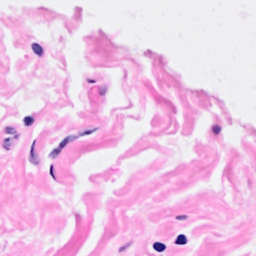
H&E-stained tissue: Breast